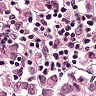
Metastatic tissue present: yes